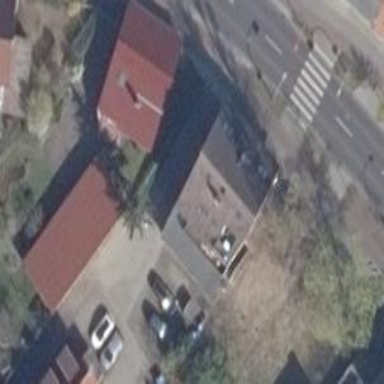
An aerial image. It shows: Gabled roof house.